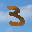
Label: 3